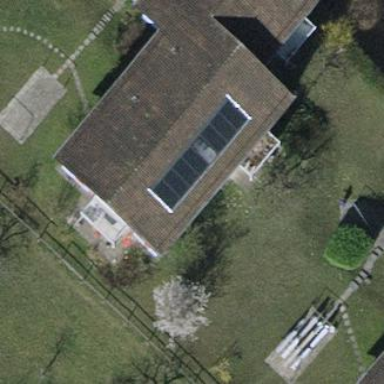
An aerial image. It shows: Solar photovoltaic panel generator placed on the roof.